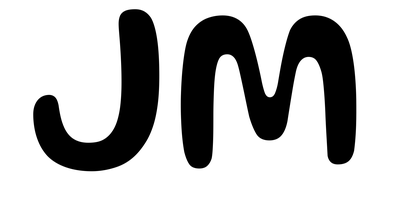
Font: Gluten_Regular